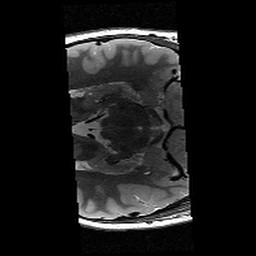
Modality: T2w
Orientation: axial
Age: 11
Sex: male
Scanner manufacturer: siemens
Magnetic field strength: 3 T
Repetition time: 9.23 s
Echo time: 0.067 s